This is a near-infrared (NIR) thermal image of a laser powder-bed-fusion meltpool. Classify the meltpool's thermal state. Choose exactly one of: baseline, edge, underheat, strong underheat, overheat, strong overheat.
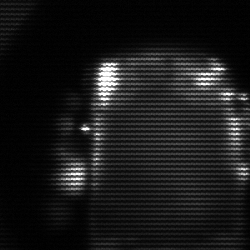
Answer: baseline